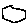
Label: hexagon